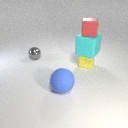
small yellow rubber cube in front of small gray metal sphere